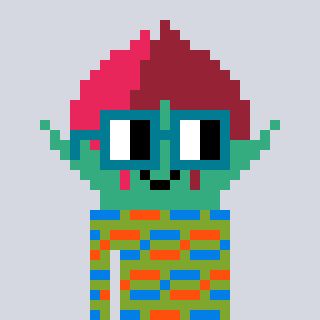
a pixel art character with square dark green glasses, a rosebud-shaped head and a slimegreen-colored body on a cool background